Question: I have a square shape like this that is devided to 9 rectangles:

So I want to instead of making a long list of like this:
'''
if(rectForward.Contains(touchPoint))
{
return rectForward;
}
else if(rectForwardRight.Contains(touchPoint))
{
return rectForwardRight;
}
//and so on!
'''
Quickly check with a linq query to see which 'Rectangle' contains the 'Point' touchPoint.
Well I could use the time that I spend on this question to write the if/else stuff but I would like to see how it goes with 'linq'
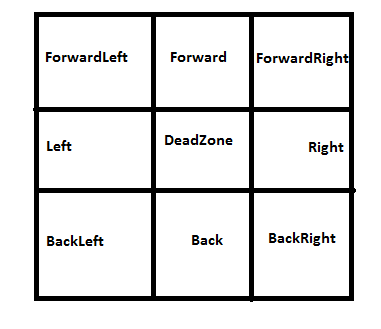
Answer: Try storing all your rectangles in a collection, then it becomes trivial to iterate over them:
'''
return myRectangles.FirstOrDefault(rect => rect.Contains(touchPoint))
'''
Depending on what you want to do if the point is contained in any of them, you may want to use 'First' only (which would throw an exception if the point isn't contained by any of them); 'FirstOrDefault' will (assuming you're using the 'System.Windows.Rect' class) return a default 'Rect' (located at '0,0' with '0' size) so that may be difficult to check for.
If you don't want to store the rectangles in a collection, you can write a simple helper method to iterate over them in sequence and leverage that when you wish:
'''
private IEnumerable<Rect> GetSections()
{
yield return rectForward;
yield return rectForwardRight;
yield return rectRight;
...
}
'''
To which your Linq call would use:
'''
return GetSections().FirstOrDefault(rect => rect.Contains(touchPoint))
'''